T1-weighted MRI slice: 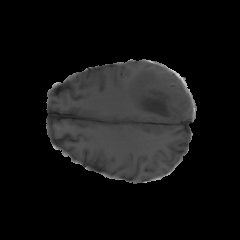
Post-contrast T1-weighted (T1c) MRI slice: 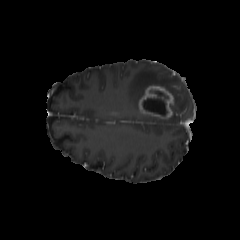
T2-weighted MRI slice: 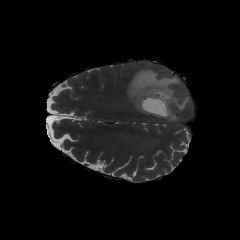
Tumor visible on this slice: yes